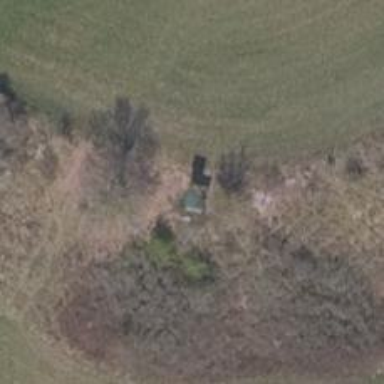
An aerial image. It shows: Shelter that serves as hunting stand.